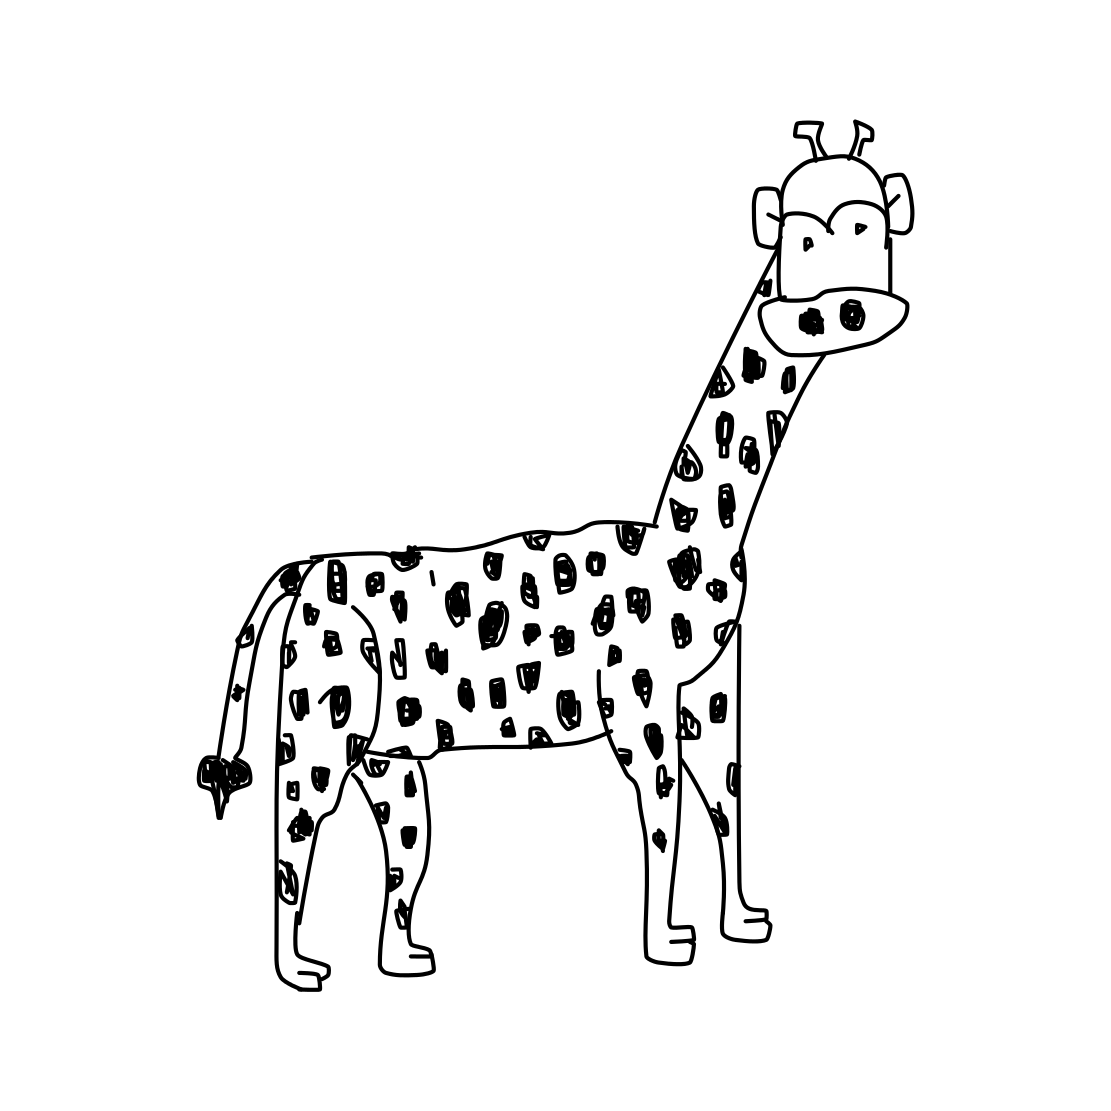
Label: giraffe